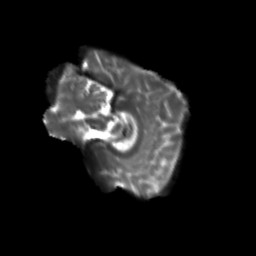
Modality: T2w
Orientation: sagittal
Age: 28
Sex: female
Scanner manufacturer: siemens
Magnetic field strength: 3 T
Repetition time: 3.5 s
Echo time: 0.104 s